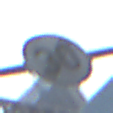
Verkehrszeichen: EndeGeschwindigkeit30
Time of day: MorningAfternoon
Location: Outdoor (Urban)
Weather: PartlyCloudy
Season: NotSpecified
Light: Natural